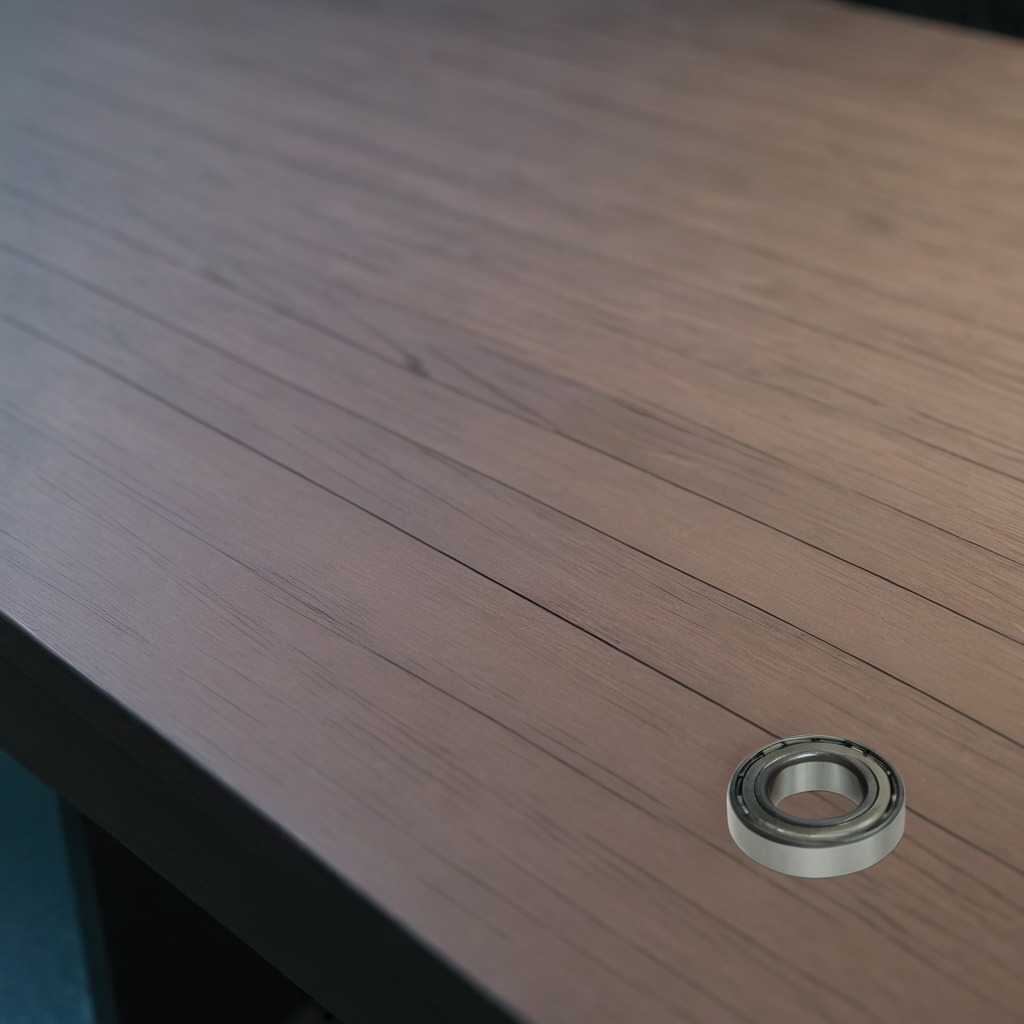
A metal ball bearing is lying on the table.